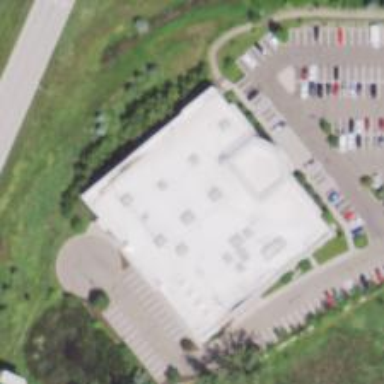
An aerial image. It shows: Fitness center located in leisure land.